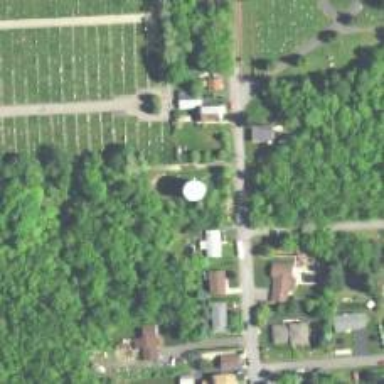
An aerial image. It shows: Water tower that is man-made.